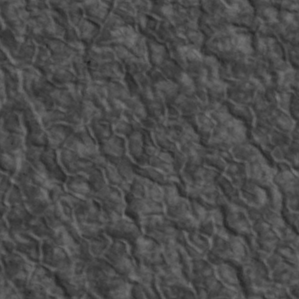
Label: non_frost